Interaction volume radius: 5 \u00c5
Interaction volume height: 25 \u00c5
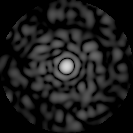
Disorder parameter: 0.8232